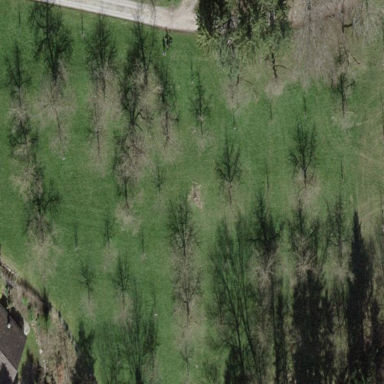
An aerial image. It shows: Orchard.